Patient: sex F, age 65
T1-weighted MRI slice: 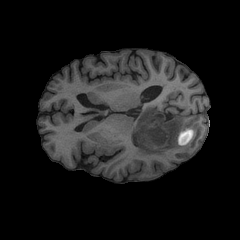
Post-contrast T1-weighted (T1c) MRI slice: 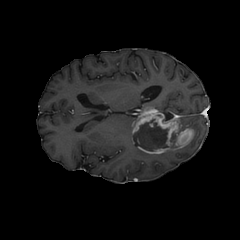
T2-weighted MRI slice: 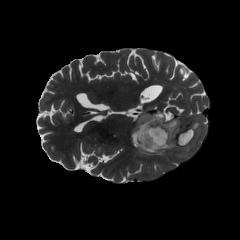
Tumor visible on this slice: yes
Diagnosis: Glioblastoma, IDH-wildtype
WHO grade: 4